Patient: sex M, age 57
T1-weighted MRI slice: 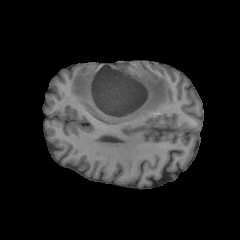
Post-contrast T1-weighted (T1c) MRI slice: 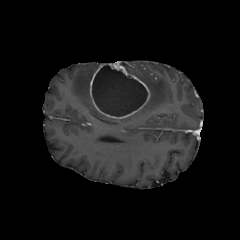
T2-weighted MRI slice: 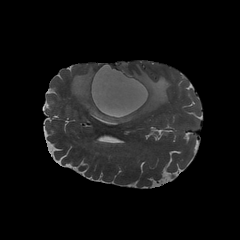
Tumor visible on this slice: yes
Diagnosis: Glioblastoma, IDH-wildtype
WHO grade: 4